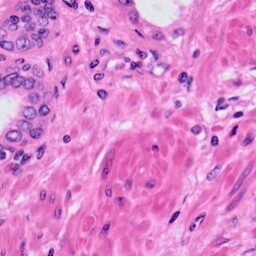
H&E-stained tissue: Prostate